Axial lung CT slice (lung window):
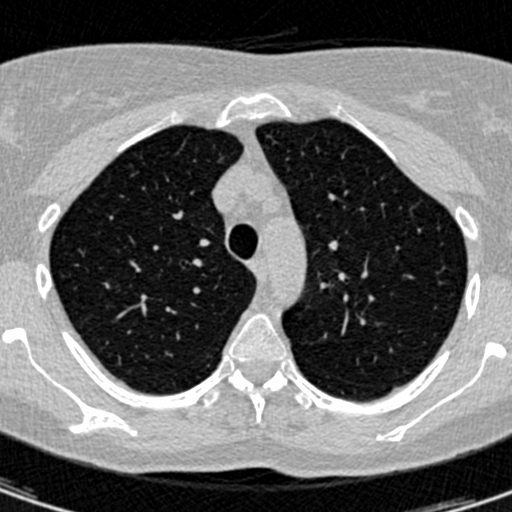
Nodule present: no